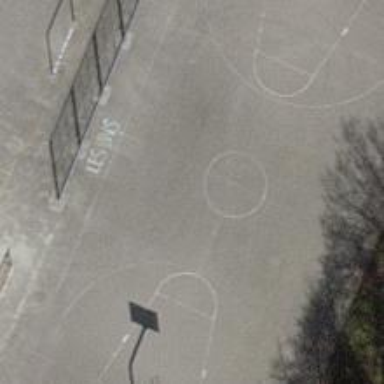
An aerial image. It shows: Asphalt basketball court on pitch.